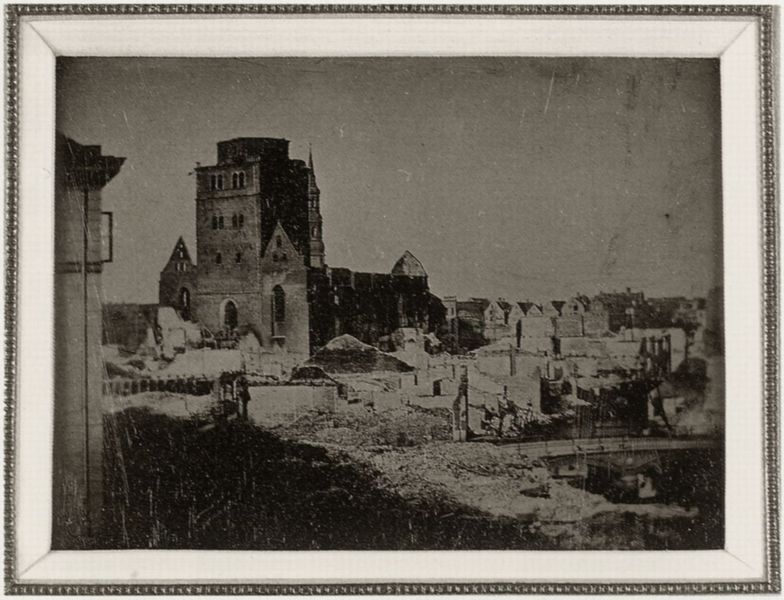
Titel: Blick auf die Nicolaikirche nach dem Brand von 1842
Künstler: Hermann Biow
Standort: Hamburg
Institution: Museum für Kunst und Gewerbe
Schlagwörter: dunkel, himmel, schatten, wasser, weiß, fluss, kirchturm, see, stadt, fenster, glas, grau, schwarz, straße, gebäude, haus, schloss, weg, wiese, alt, wand, rahmen, stein, steine, bild, häuser, weite, brücke, kirche, england, turm, schiffe, ecke, ansicht, fassade, fassaden, ort, dächer, giebel, mauer, geröll, platz, sepia, schutt, dampf, krieg, zerstörung, foto, fotografie, photographie, ruine, burg, kloster, dom, haufen, regenrinne, druck, schwarz weiß, ruinen, kathedrale, langhaus, photo, portal, mauern, romanik, zerstört, zentrum, gerahmt, bau, kratzer, baustelle, hauptportal, geibel, fasade, grafi, dacj, beschädigt, hoffnungslos, kirchendach, zustand, weiß0, mombe, königsberg, roto, e, 1850, zetstörung, beschäfigt